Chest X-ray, AP view. Patient: 64 years old, sex M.
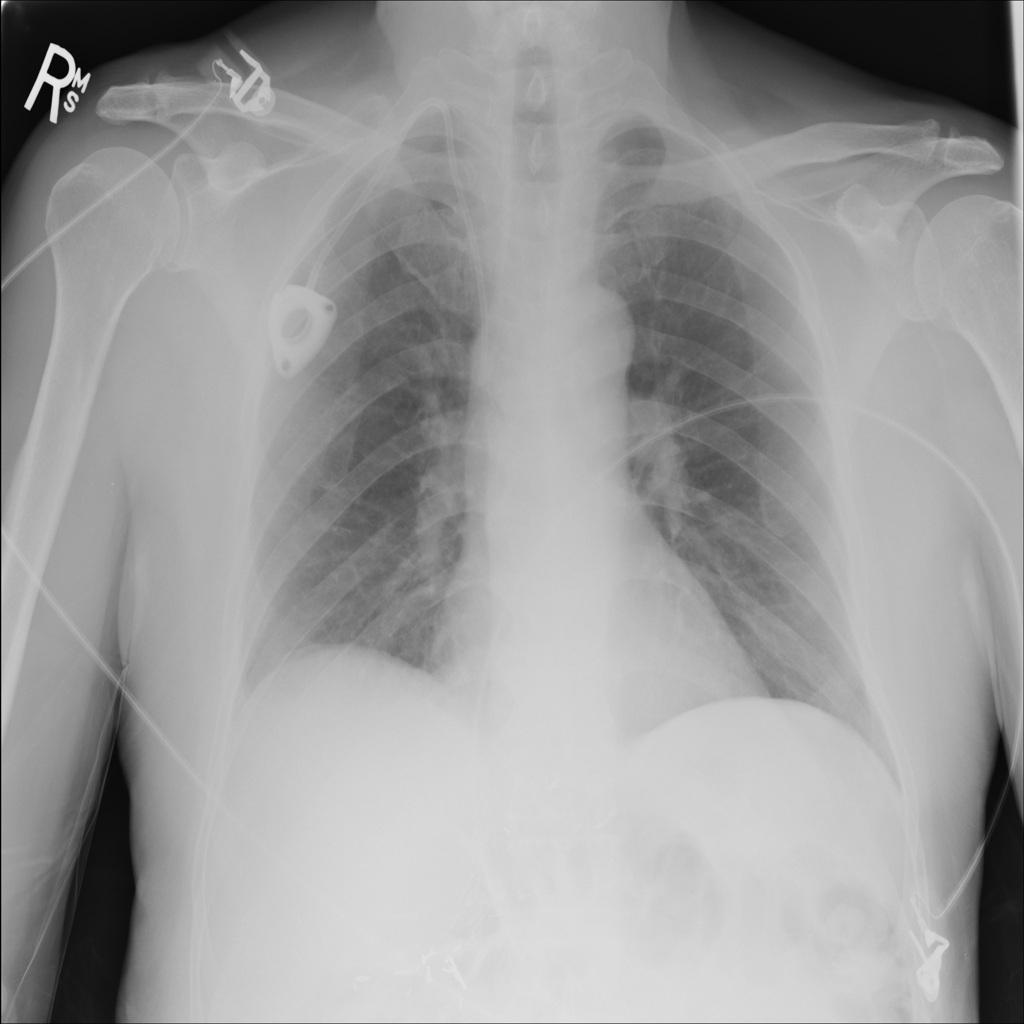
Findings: No Finding